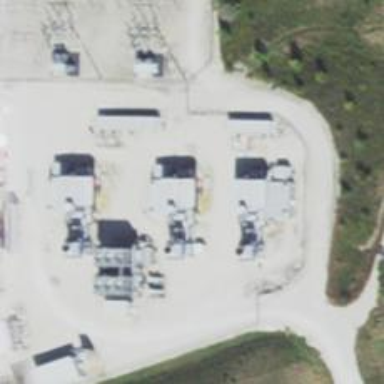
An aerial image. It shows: Gas turbine generator powered by gas.